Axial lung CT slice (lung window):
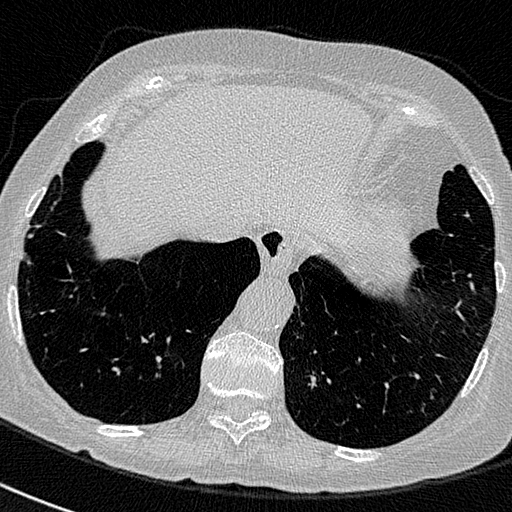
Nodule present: no